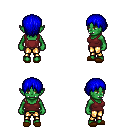
a pixel art fantasy rpg character, female body template, orc, green skin, maroon pirate shirt, gold greaves, blue plain hairstyle, brown slippers, four views (front, back, left, right), 2x2 character sprite sheet, small pixel art, hard edges, no anti-aliasing